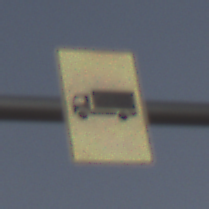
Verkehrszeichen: KFZZulaessigeGesamtmasse3Komma5TOhnePfeilsymbol
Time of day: MorningAfternoon
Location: Outdoor (Nature)
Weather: PartlyCloudy
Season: NotSpecified
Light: Natural